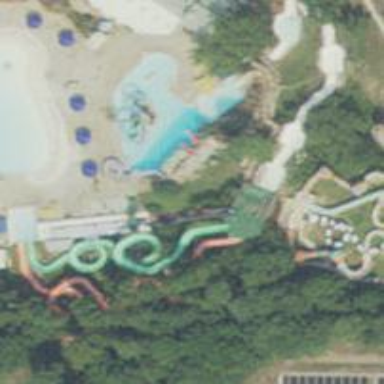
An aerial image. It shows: Water slide attraction.